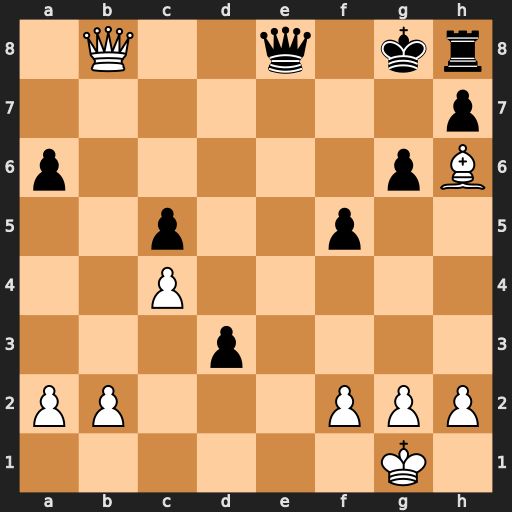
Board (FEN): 1Q2q1kr/7p/p5pB/2p2p2/2P5/3p4/PP3PPP/6K1
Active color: w
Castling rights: -
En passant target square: -
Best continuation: Qxe8#